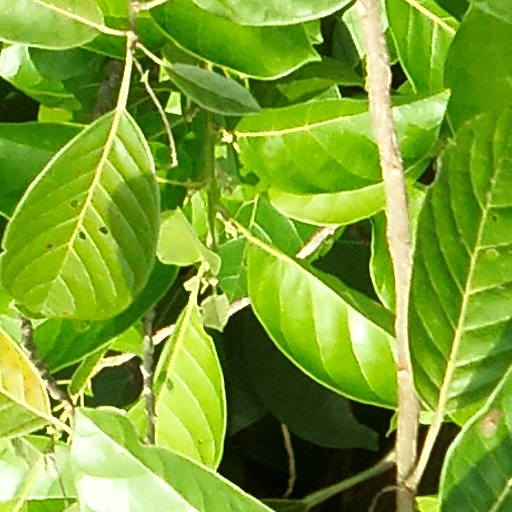
Species: Hieronyma alchorneoides
GBIF accepted scientific name: Hieronyma alchorneoides
Crown area (m\u00b2): 128.614